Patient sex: M
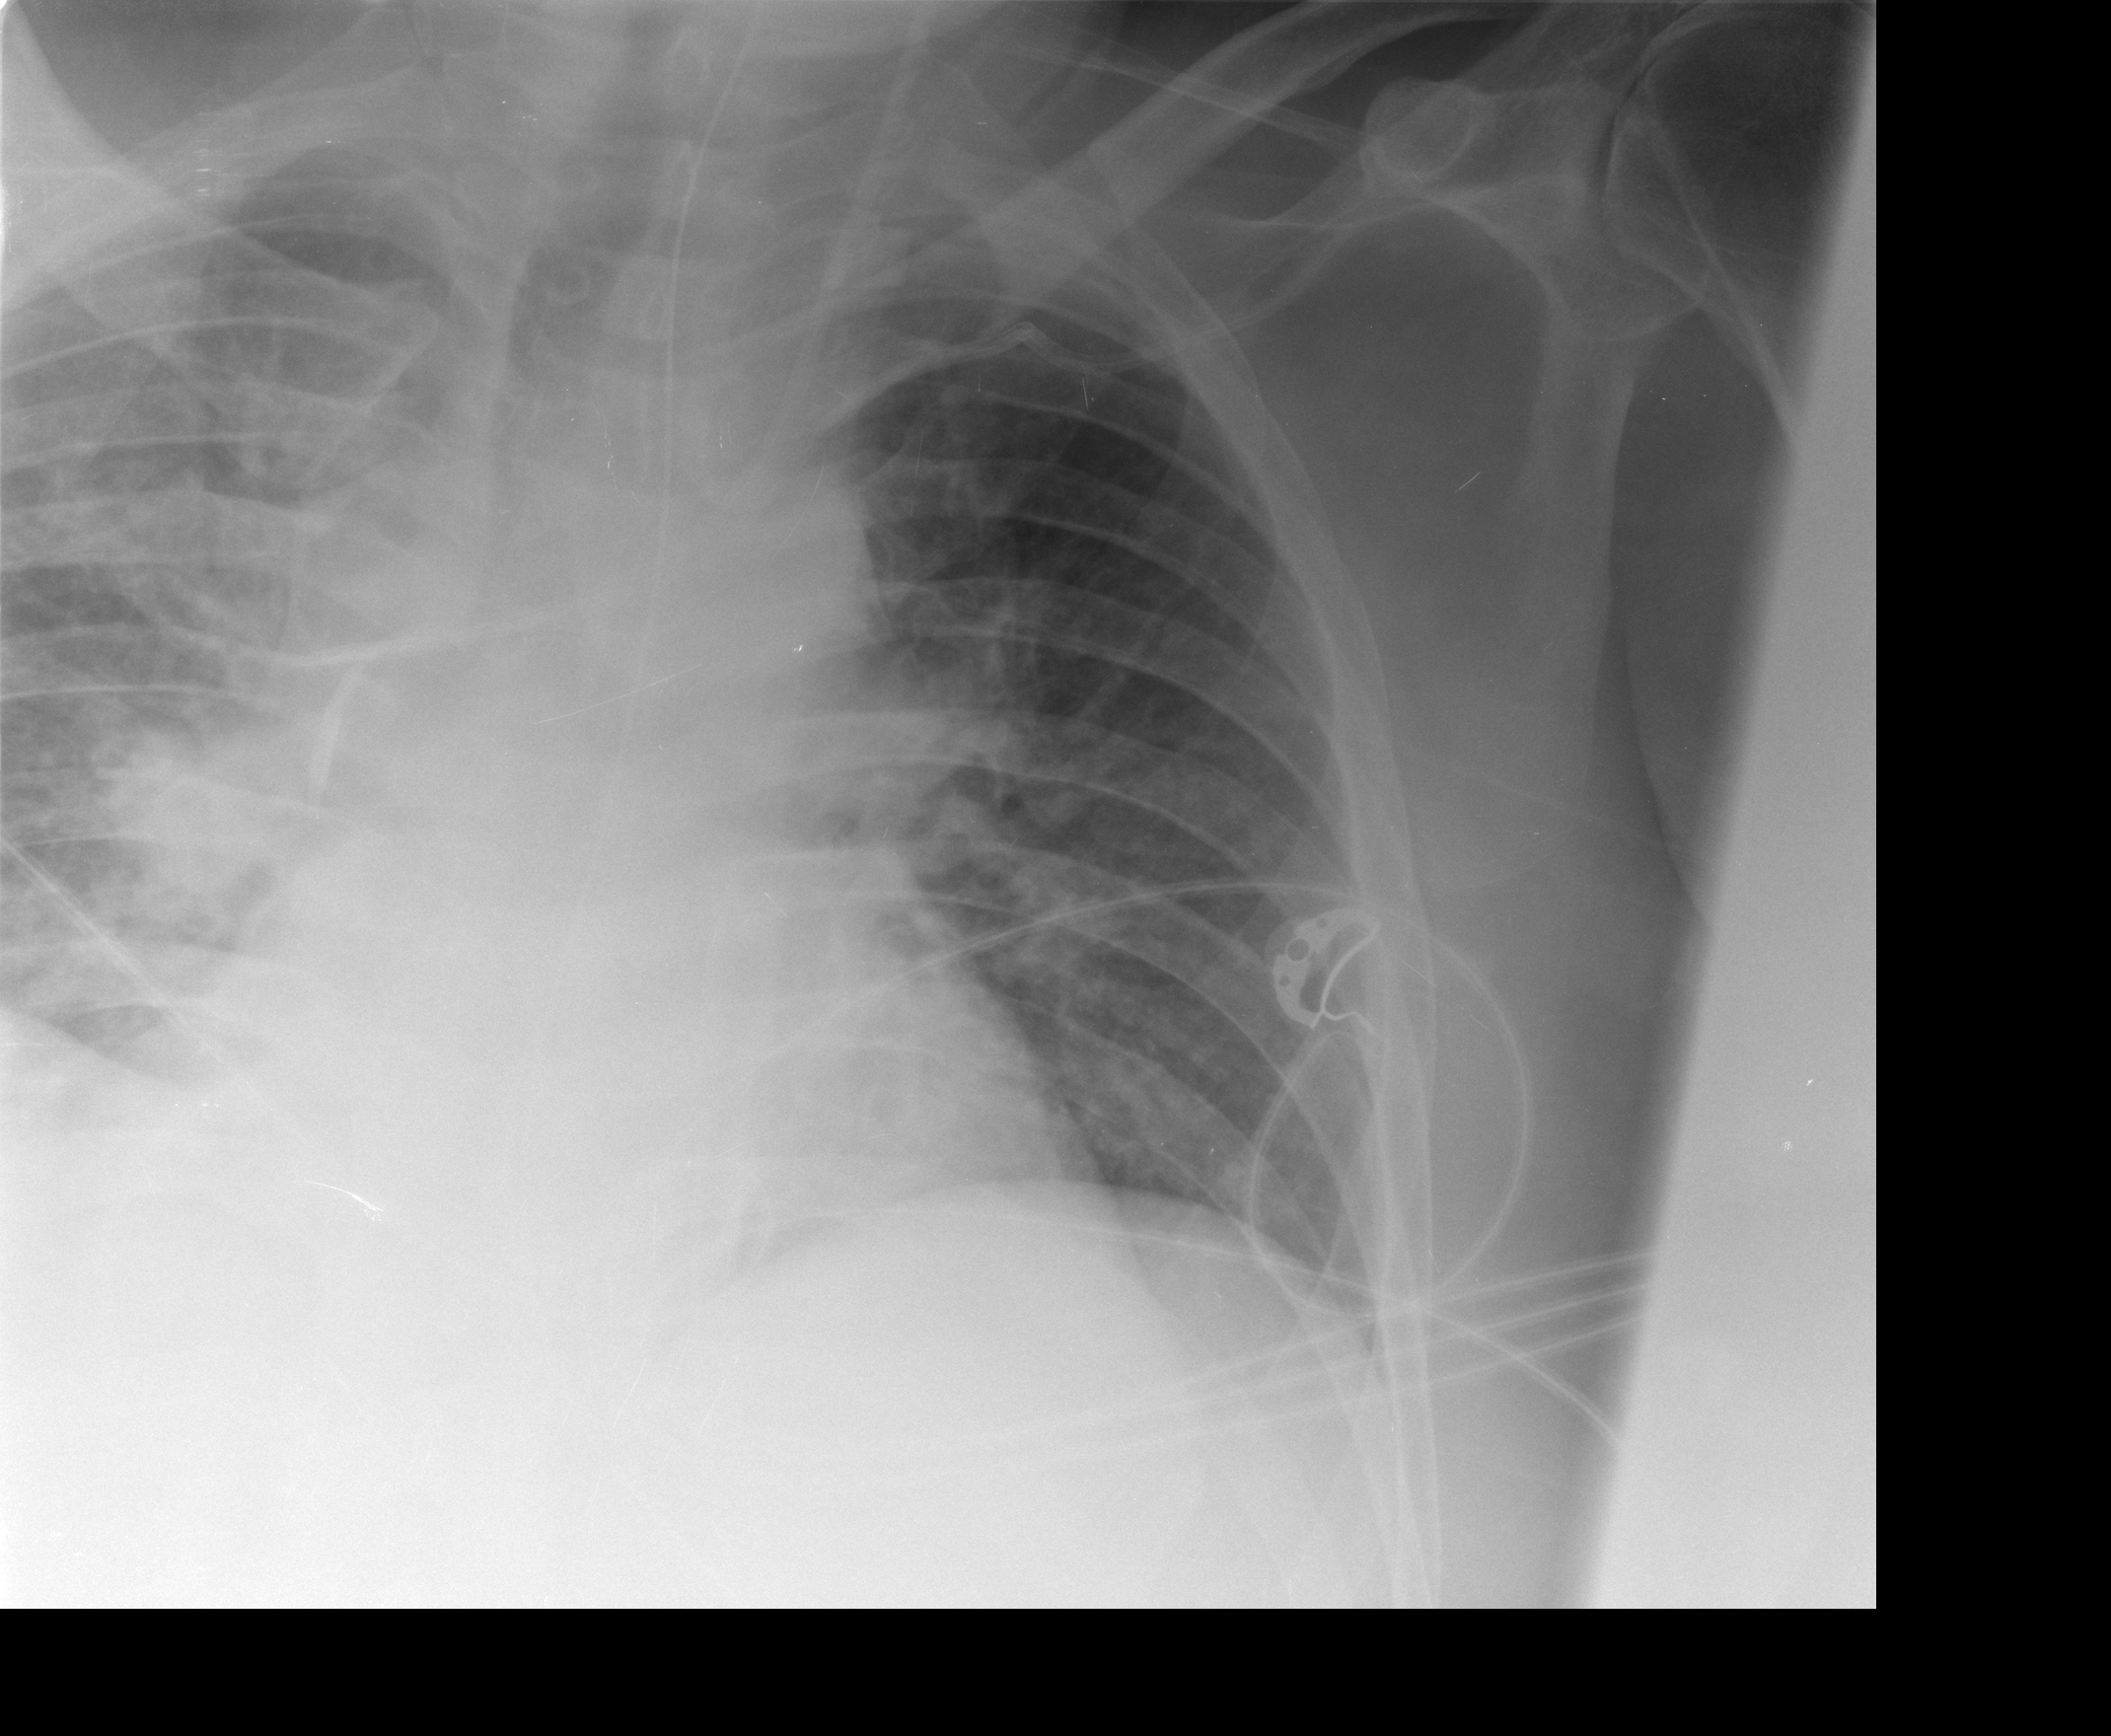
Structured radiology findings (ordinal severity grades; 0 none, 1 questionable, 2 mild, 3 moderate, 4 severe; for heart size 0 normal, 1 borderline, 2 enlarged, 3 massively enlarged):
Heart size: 2
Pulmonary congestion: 2
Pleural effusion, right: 2
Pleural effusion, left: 0
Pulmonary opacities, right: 1
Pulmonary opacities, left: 0
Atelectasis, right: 2
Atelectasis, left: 0